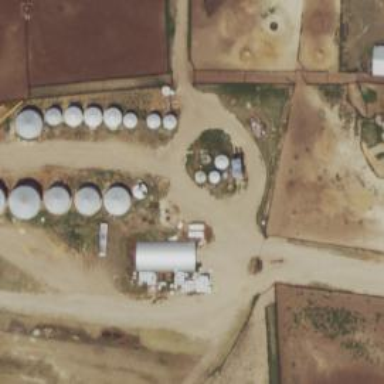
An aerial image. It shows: Silo.